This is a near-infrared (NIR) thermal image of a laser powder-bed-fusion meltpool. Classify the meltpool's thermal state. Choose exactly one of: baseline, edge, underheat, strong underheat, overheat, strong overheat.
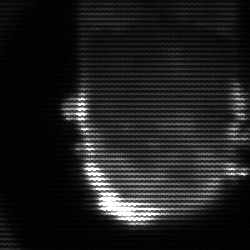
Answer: baseline